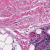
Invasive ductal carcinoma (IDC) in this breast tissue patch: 0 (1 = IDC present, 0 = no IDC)